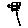
Label: flower